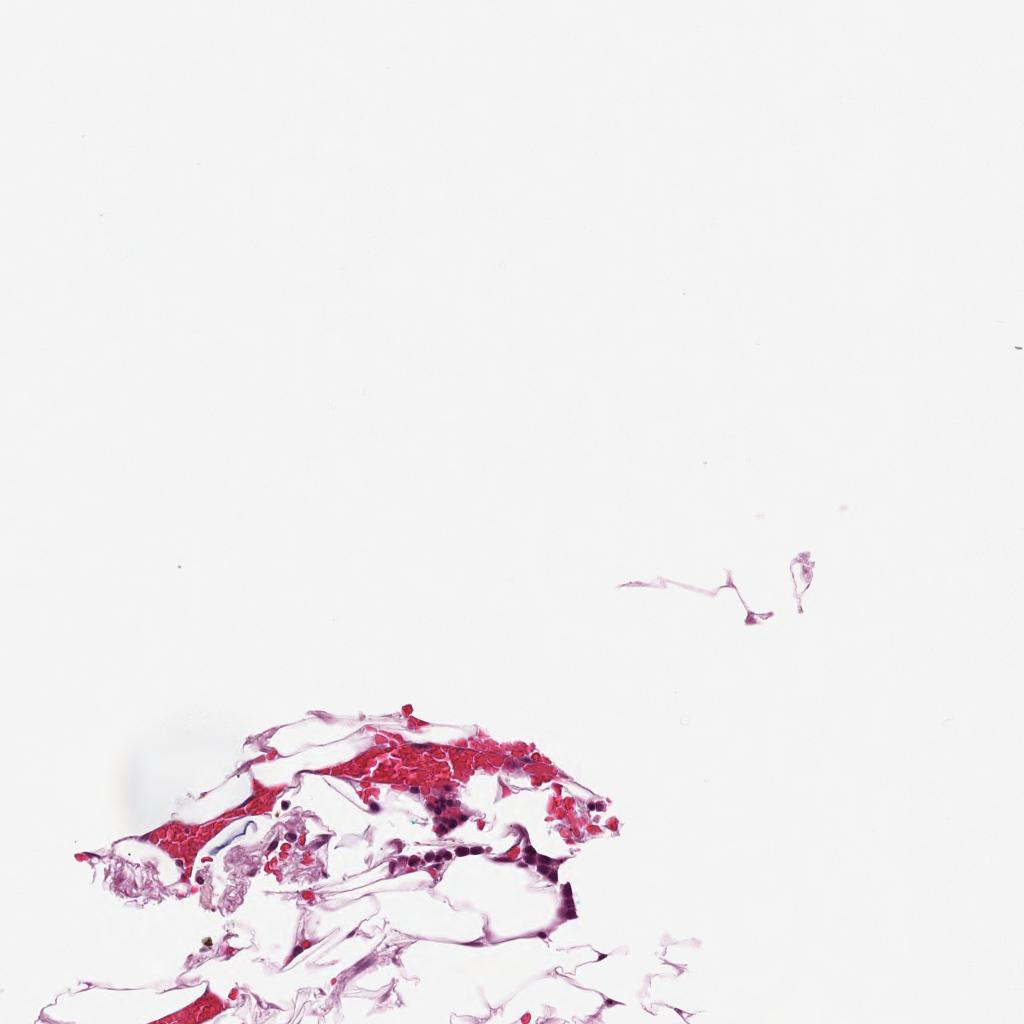
Label: Non-Tumor